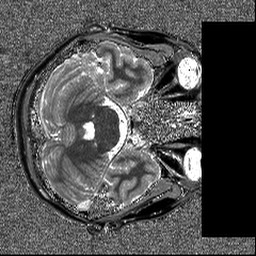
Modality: T1map
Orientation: axial
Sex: female